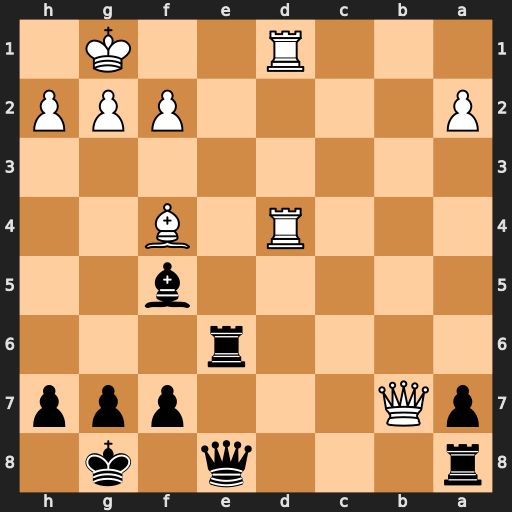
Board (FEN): r3q1k1/pQ3ppp/4r3/5b2/3R1B2/8/P4PPP/3R2K1
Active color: b
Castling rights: -
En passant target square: -
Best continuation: Re1+ Rxe1 Qxe1#